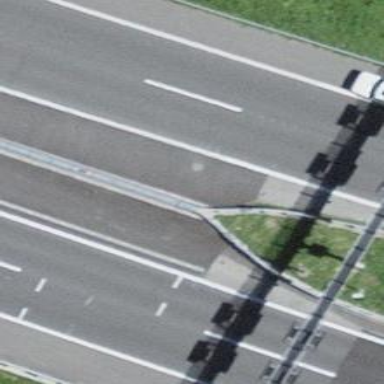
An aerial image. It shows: Guard rail as barrier.